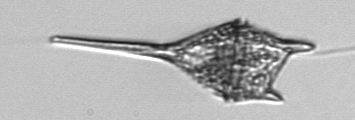
Label: Tripos_lineatus